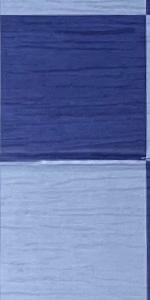
Label: Empty